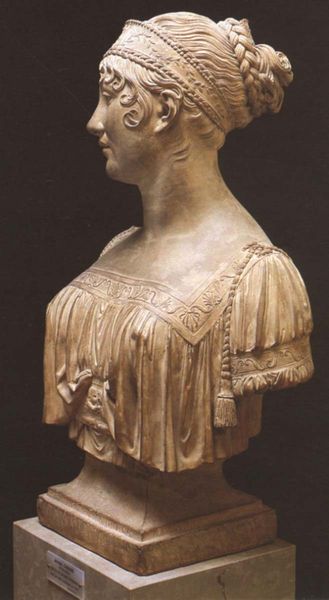
Titel: Jeanne de l’Orme de l’Isle
Künstler: Joseph Chinard
Schlagwörter: schatten, ausschnitt, brust, decolte, frankreich, frau, kleid, marmor, ohr, profil, tuch, barock, knoten, sockel, stein, stirnband, diadem, haarreif, locken, lächeln, farbig, schrift, haarband, nacken, tafel, bordüre, zopf, büste, glanz, kordel, quaste, brustwarzen, foto, text, geflochten, troddel, borde, reifen, römerin, zäpfe